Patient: sex M, age 52
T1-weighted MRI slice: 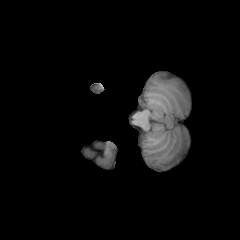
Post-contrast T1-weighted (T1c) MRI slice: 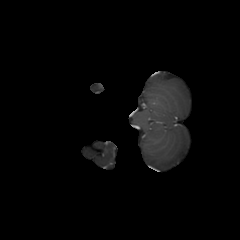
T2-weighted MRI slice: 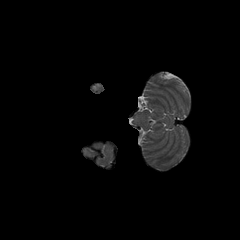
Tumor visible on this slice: no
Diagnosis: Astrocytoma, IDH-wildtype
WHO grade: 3